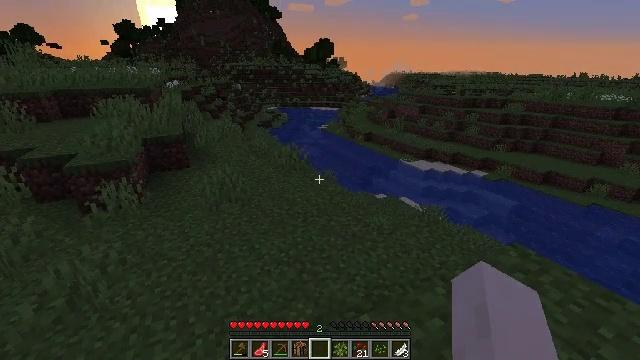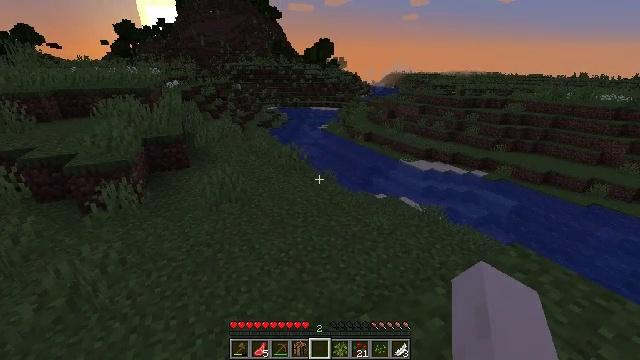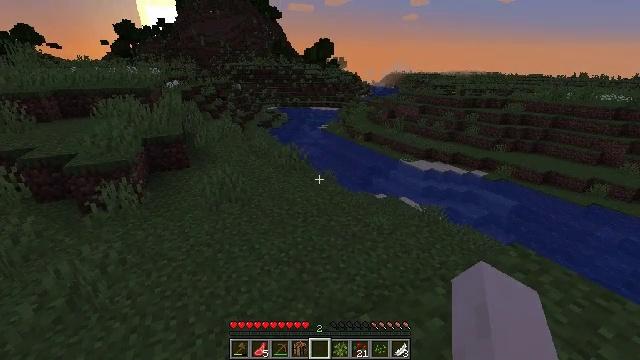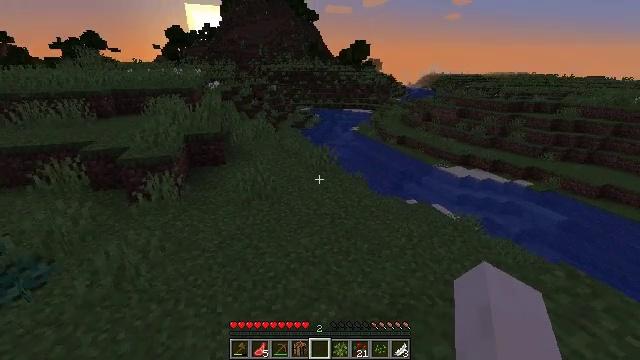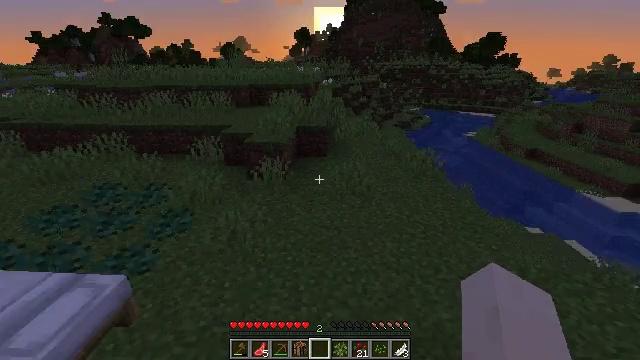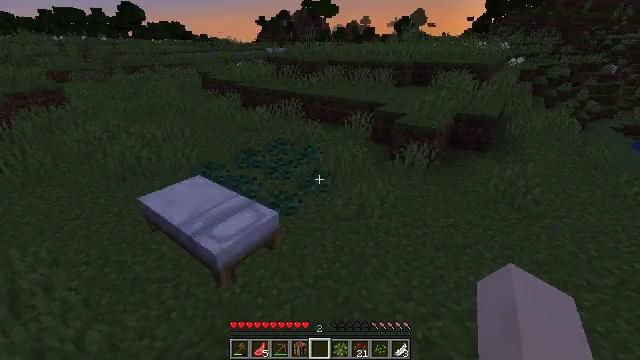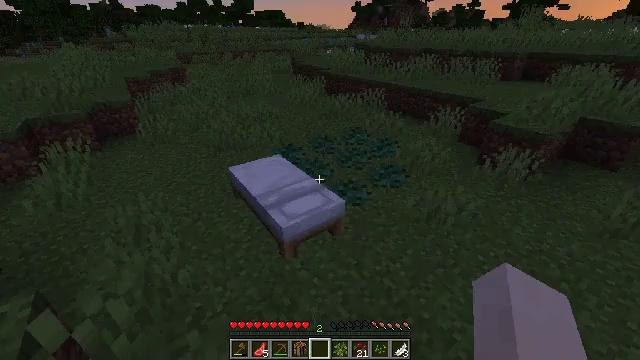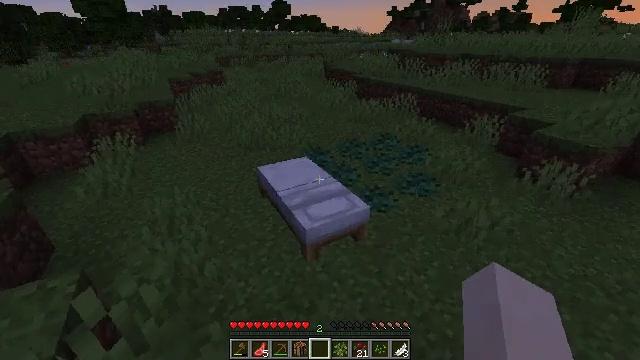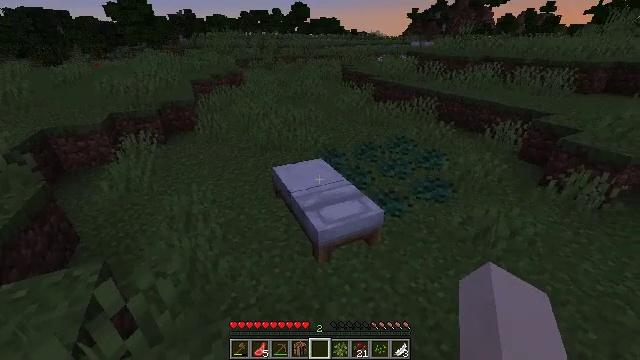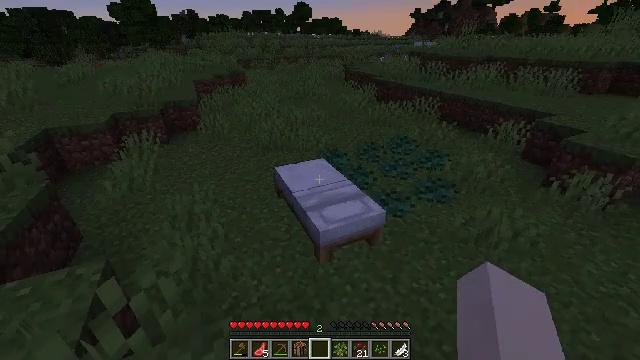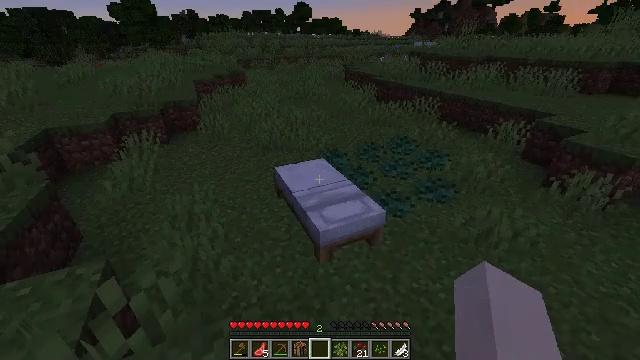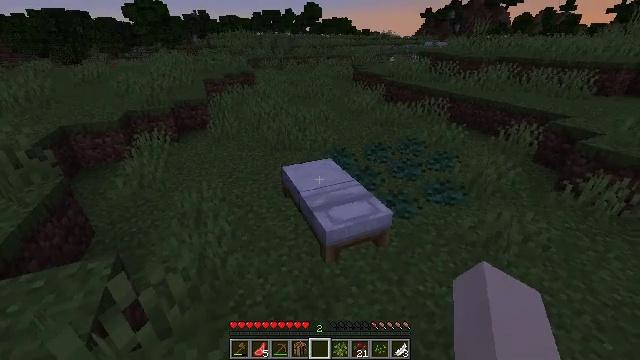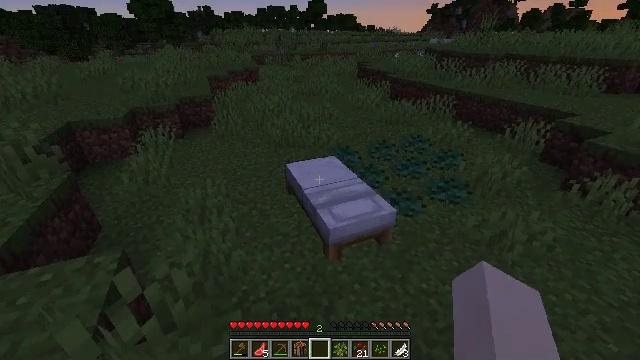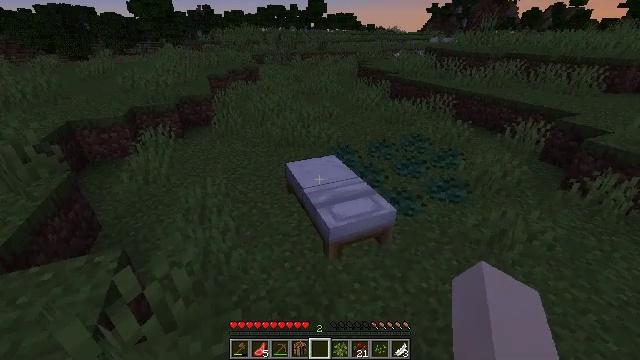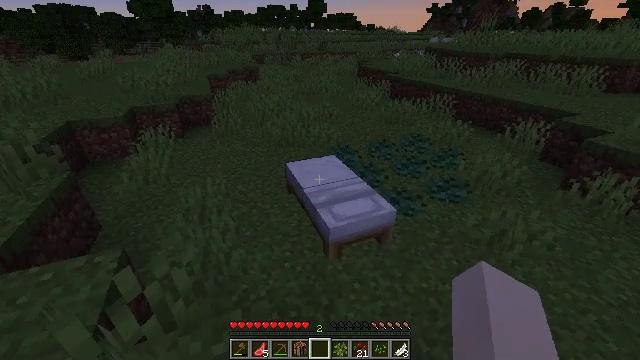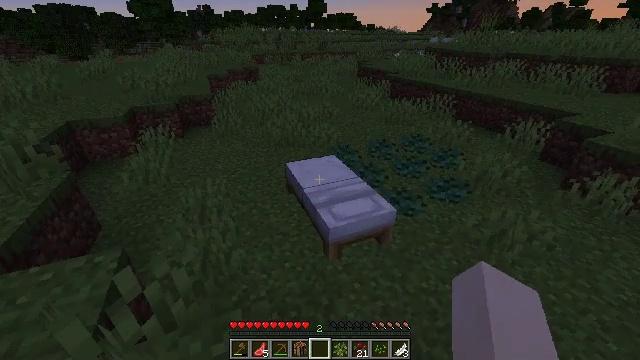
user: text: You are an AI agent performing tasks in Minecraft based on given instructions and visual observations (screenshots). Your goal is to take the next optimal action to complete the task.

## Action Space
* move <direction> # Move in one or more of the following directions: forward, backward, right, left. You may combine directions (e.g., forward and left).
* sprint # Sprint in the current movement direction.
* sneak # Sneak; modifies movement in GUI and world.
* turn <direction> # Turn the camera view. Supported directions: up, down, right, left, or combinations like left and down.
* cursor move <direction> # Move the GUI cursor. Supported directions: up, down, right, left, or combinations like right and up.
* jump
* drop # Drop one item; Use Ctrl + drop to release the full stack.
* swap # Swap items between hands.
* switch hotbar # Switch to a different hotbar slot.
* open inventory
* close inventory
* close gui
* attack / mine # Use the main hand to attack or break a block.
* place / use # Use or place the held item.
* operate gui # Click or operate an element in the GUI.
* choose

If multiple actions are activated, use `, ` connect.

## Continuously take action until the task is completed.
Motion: motion action
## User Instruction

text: Remove the white bed from its place.
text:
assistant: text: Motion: no_op
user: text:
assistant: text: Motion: no_op
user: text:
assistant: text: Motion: turn left
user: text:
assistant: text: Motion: turn left
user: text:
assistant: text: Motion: turn left and down
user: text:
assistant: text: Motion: turn left and down
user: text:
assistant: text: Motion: turn left
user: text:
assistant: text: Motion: turn left
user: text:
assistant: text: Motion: no_op
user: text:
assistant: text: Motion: no_op
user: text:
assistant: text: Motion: turn left
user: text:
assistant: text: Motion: use / place
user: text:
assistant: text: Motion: use / place
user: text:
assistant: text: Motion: use / place
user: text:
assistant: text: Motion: use / place
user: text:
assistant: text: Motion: no_op
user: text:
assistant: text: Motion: no_op
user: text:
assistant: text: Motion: no_op
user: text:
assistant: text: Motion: no_op
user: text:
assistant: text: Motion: no_op
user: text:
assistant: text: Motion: no_op
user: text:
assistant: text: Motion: no_op
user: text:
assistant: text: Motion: no_op
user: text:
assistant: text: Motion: no_op
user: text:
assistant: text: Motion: no_op
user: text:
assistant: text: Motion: no_op
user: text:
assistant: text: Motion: move forward, turn right and down
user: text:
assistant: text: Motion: move forward, turn down
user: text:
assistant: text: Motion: move forward, turn down
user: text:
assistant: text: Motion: move forward, turn down